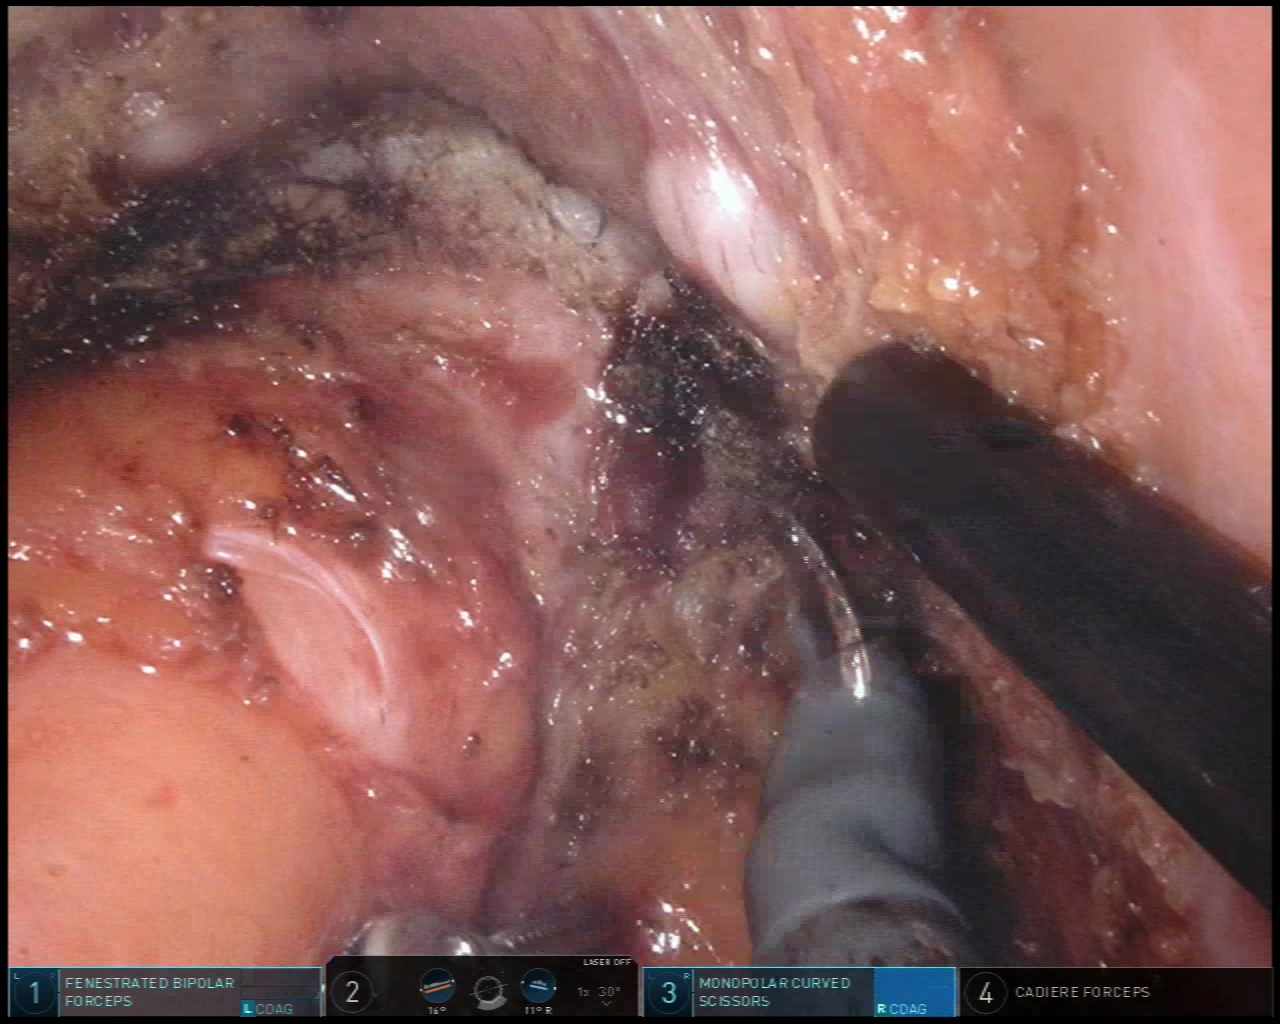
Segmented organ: vesicular_glands
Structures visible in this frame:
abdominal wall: no
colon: no
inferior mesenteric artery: no
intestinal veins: no
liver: no
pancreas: no
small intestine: no
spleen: no
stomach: no
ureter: no
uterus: no
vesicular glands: yes